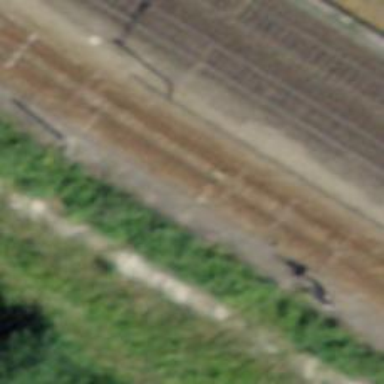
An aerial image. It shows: Railway switch.